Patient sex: M
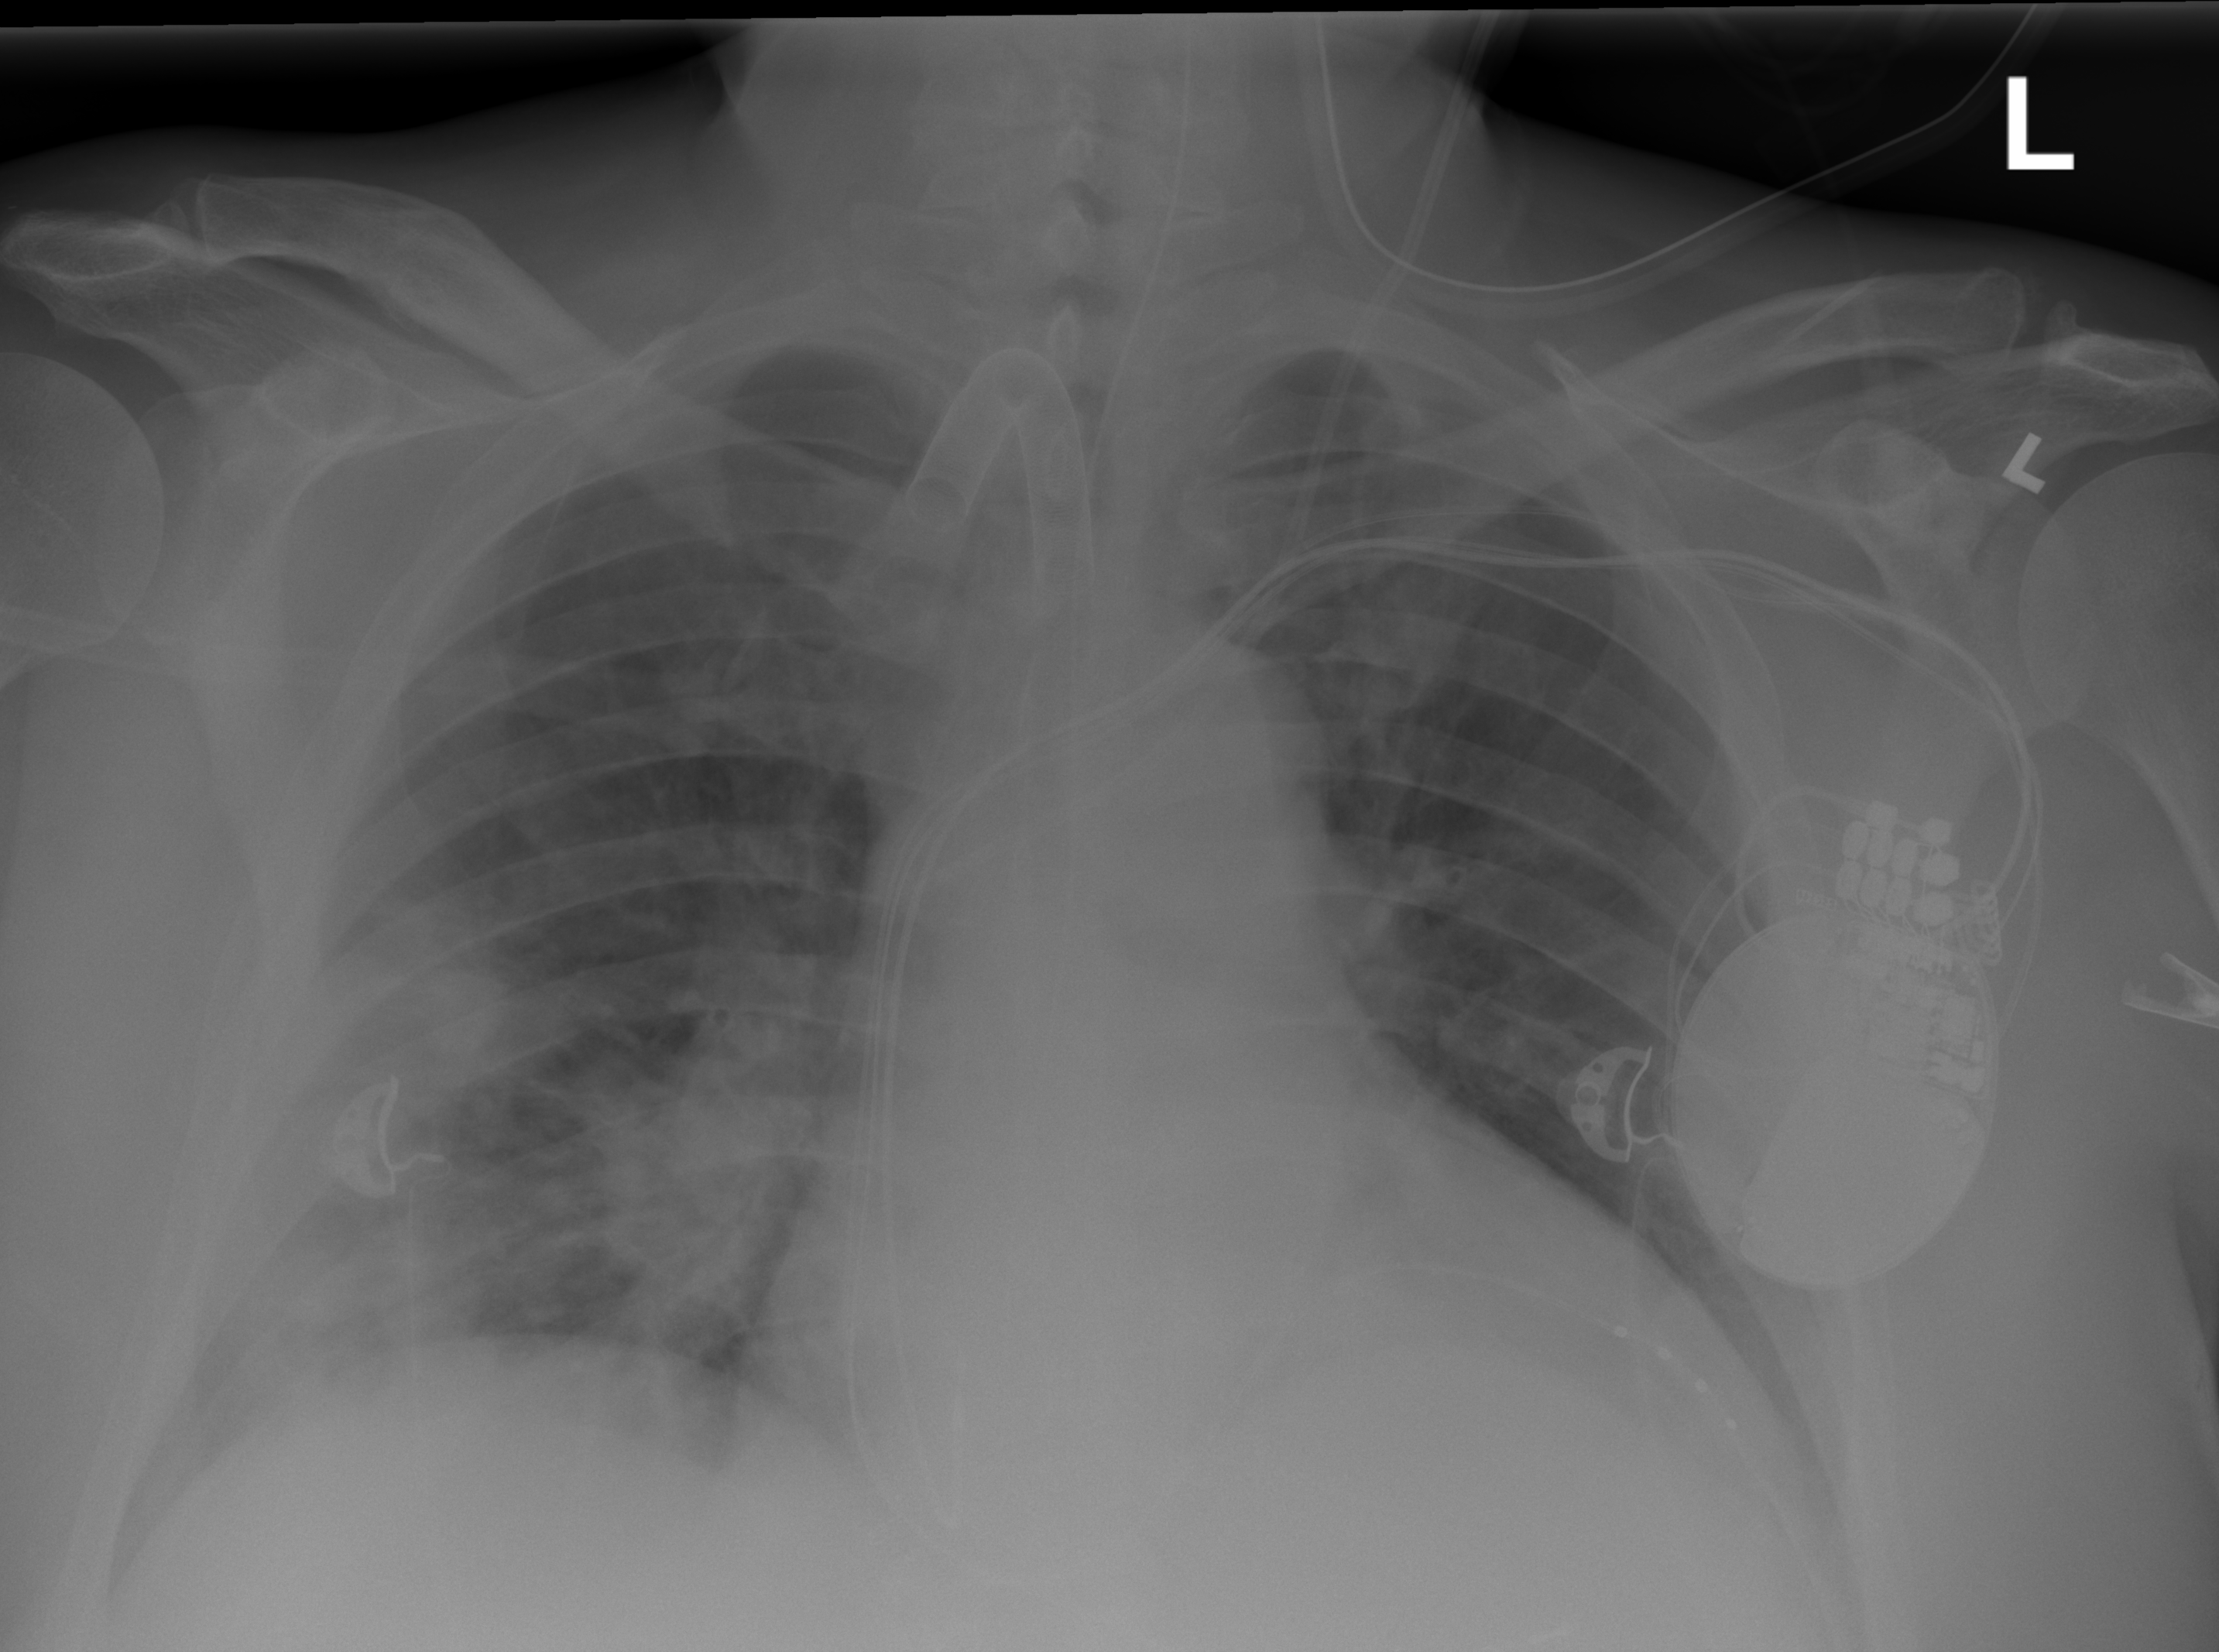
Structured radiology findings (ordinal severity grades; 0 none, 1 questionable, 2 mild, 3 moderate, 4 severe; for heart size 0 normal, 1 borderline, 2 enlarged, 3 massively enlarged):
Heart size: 2
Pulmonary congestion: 2
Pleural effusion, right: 0
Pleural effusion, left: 0
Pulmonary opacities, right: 3
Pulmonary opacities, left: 0
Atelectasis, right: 2
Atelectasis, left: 2